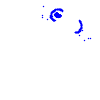
Particle: electron